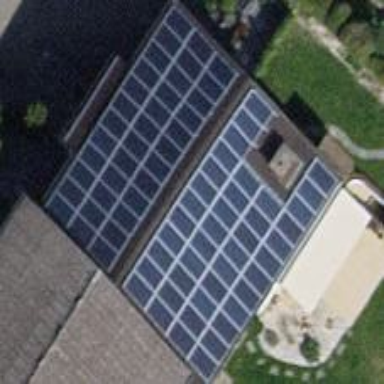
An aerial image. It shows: Solar power generator using photovoltaic panels.